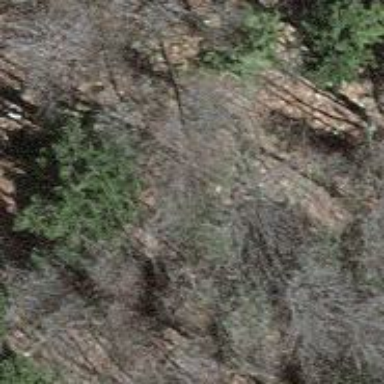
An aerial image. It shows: Cliff in nature.